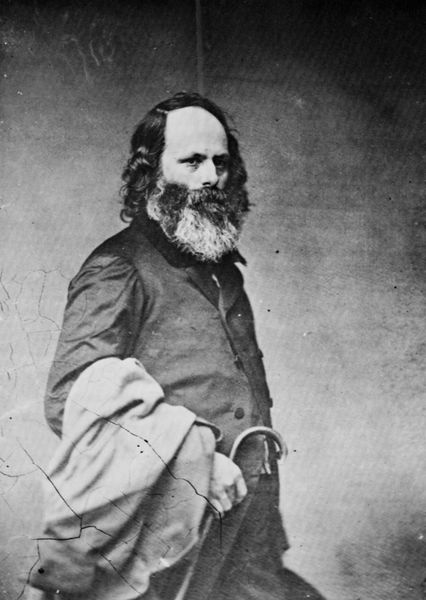
Titel: Charles L. Elliott
Künstler: Mathew B. Brady
Schlagwörter: hand, mann, umhang, weiß, bewegung, frisur, grau, haar, hintergrund, mund, nase, profil, schwarz, stirn, blick, schirm, alt, anzug, bart, hemd, jacke, schnurrbart, wand, arm, augen, böse, kragen, vollbart, herr, portrait, porträt, gehen, gewand, haare, mantel, pose, stehend, knopf, locken, scheitel, stock, seitlich, gehstock, risse, dick, ernst, seitenscheitel, streng, brauen, bauch, knöpfe, gehrock, weste, momentaufnahme, foto, fotografie, photographie, schwarz-weiß, dreiviertel, denker, spazierstock, photo, meliert, halbprofil, spaziergänger, wanderstock, aufnahme, stocj, marx, porträtaufnahme, psoe, mann mit bart, im gehen, schläfenlocken, ohne hut, 19.jahrhundert